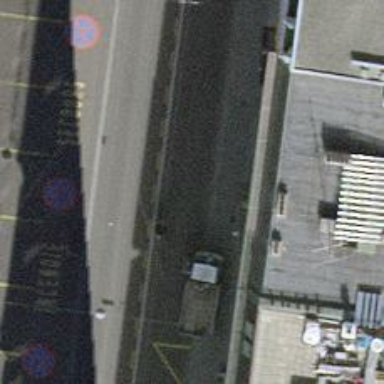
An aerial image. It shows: Surveillance system is in place.